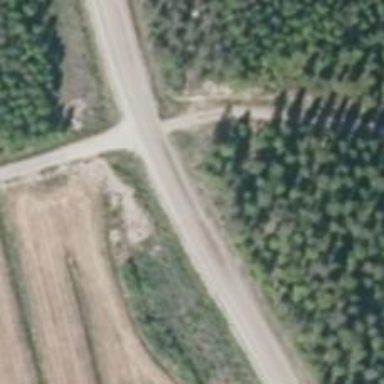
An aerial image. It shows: Tertiary road.